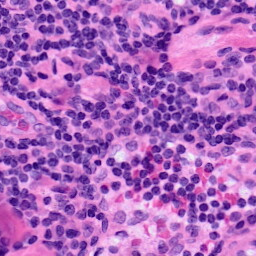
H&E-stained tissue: LymphNode